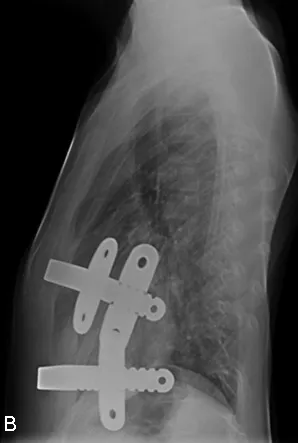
Postoperative results X-ray. (
B
) Lateral chest X-ray after Nuss procedure. (c) AP chest X-ray after Nuss bar removal 2 years after placement.
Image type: radiology (x_ray)